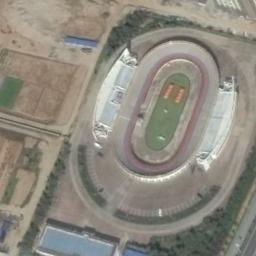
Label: stadium